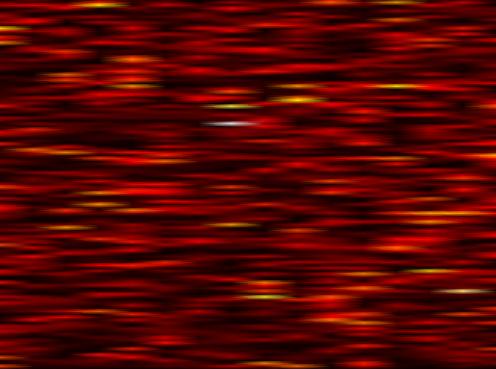
Label: WOLA